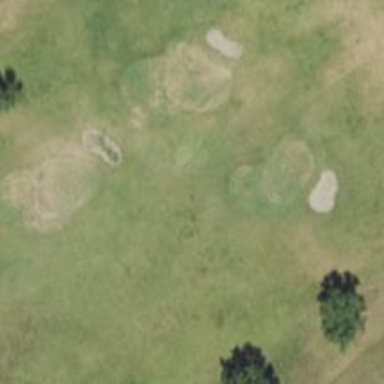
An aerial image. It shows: Grassy area used as driving range for golf.